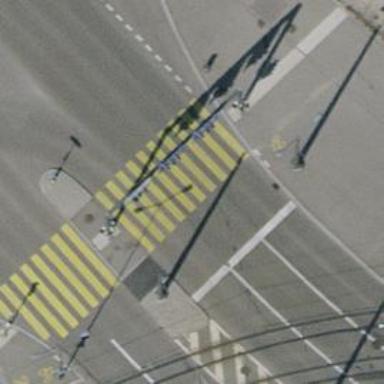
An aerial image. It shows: Asphalt cycleway with traffic signal crossing.